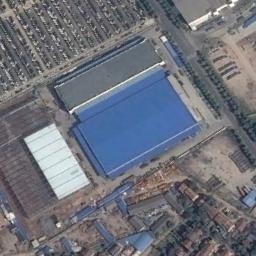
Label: industrial_area